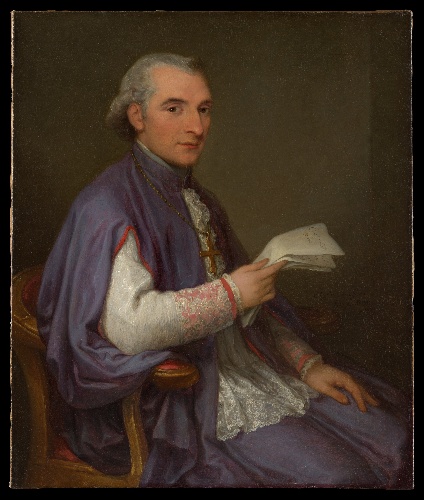
Title: Monsignor Giuseppe Spina (1756–1828)
Artist: Angelica Kauffmann
Artist bio: Swiss, Chur 1741–1807 Rome
Date: 1798
Object type: Painting
Classification: Paintings
Medium: Oil on canvas
Dimensions: 37 5/8 × 31 1/2 in. (95.5 × 80 cm)
Department: European Paintings
Credit line: Gift of Carlo Orsi, 2016
Accession year: 2016
Repository: Metropolitan Museum of Art, New York, NY
Tags: Men|Portraits